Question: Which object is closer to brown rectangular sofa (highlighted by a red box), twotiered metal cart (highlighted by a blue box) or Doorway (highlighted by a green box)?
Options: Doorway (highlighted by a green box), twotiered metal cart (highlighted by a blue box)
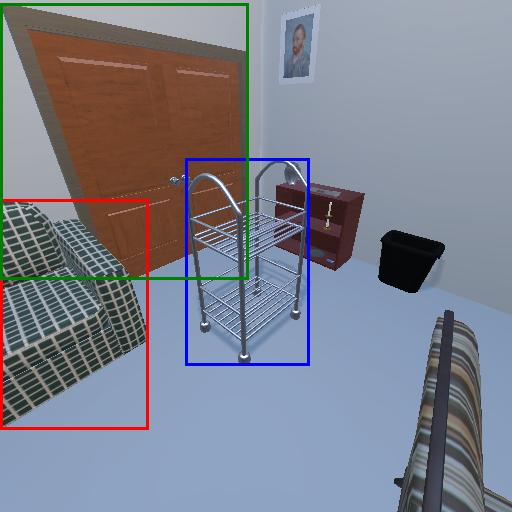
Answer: Doorway (highlighted by a green box)